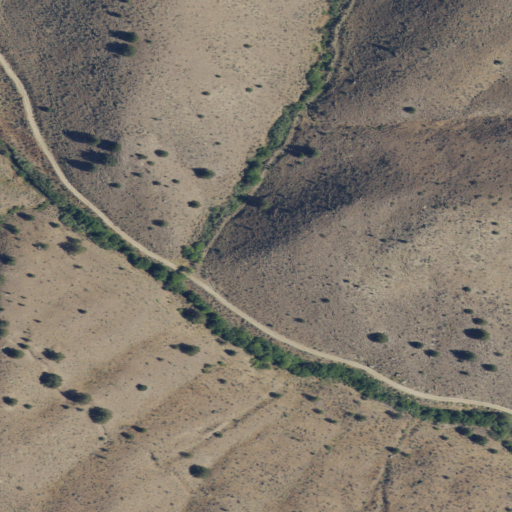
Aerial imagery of valley in Oregon named Brouchaux Gulch containing only shrub